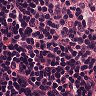
Metastatic tissue present: no